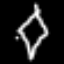
Label: diamond